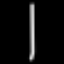
Label: line